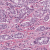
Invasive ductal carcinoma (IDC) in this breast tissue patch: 1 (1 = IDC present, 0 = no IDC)